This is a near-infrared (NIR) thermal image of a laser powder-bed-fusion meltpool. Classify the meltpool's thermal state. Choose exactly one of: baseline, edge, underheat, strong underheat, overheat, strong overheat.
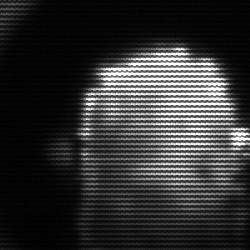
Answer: baseline